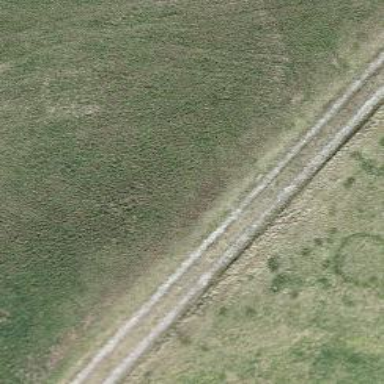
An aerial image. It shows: Track with grade 5 tracktype.